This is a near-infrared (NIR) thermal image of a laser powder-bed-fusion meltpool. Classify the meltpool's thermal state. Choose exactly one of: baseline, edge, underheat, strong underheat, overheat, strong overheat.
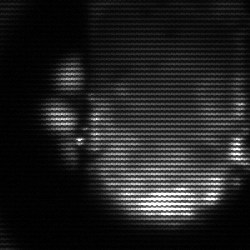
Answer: baseline